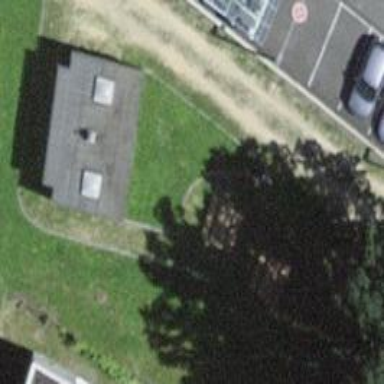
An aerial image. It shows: Brown picnic table in leisure land area.